Question: Here I have 3 tables. I want to pull all people that attended either Game A, or Game B or both. Here is a Venn diagram of what I'd like to get:

I'd obviously like to have a unique list of people (no duplicates). I started out using two inner joins, but that only gives me the inside circle where all 3 tables intersect (which makes sense).
So, what JOIN or combination should I use to pull this data?
- - -
- - -
- - -
QUERY:
This is what I have tried, which only returns people that have attended BOTH Game A and Game B:
'''
SELECT * FROM Person
INNER JOIN GameA ON Person.id = GameA.person_id
INNER JOIN GameB ON Person.id = GameB.person_id
'''
I am able to get the results desired using this query as well, but I'm not sure if there is a better way to accomplish this:
'''
SELECT * FROM Person, GameA, GameB
WHERE Person.id = GameA.person_id OR Person.id = GameB.person_id
GROUP BY Person.id
'''
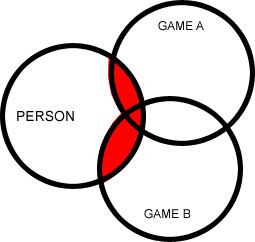
Answer: There are a few ways you could do this. One would be to make a 'UNION' subquery returning only the 'person_id' from both 'GameA' and 'GameB' then perform an 'INNER JOIN' to limit 'Person' to those only, or use an IN()' subquery:
'''
SELECT
DISTINCT Person.*
FROM
Person
INNER JOIN (
SELECT person_id FROM GameA
UNION
SELECT person_id FROM GameB
) attendees ON Person.id = attendees.person_id
'''
Alternatively, an 'IN()' subquery:
'''
SELECT
DISTINCT Person.*
FROM Person
WHERE id IN (
SELECT person_id FROM GameA
UNION
SELECT person_id FROM GameB
)
'''
It might be faster than either of those though, to do the 'UNION' on the outside. If you have 'FOREIGN KEY' relationships defined where necessary, therefore enforcing indexing, you could do the 'INNER JOIN' twice and then 'UNION' the results of those:
'''
SELECT p.*
FROM Person p INNER JOIN GameA ON p.id = GameA.person_id
UNION
SELECT p.*
FROM Person p INNER JOIN GameB ON p.id = GameB.person_id
'''